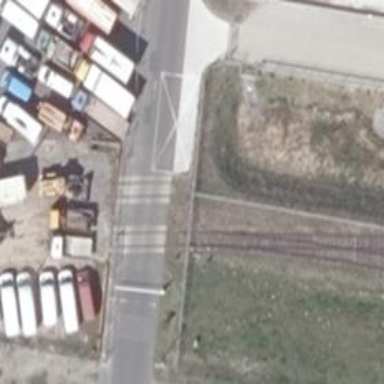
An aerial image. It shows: Level crossing along the railway.